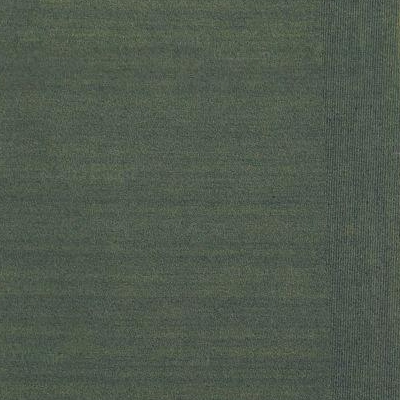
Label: Field